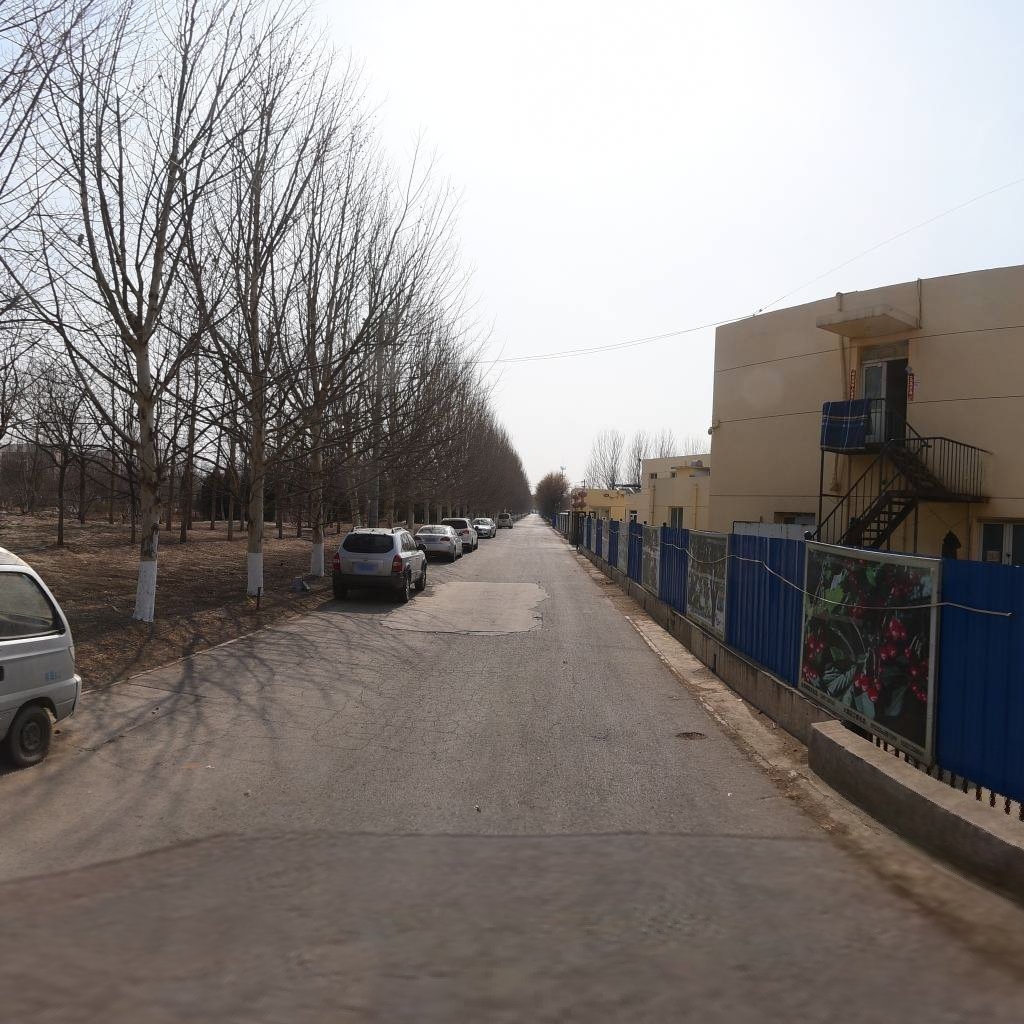
Region: Haidian
Road damage annotations: pothole, alligator crack